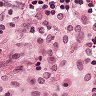
Metastatic tissue present: no